Interaction volume radius: 5 \u00c5
Interaction volume height: 25 \u00c5
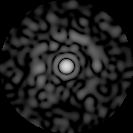
Disorder parameter: 0.7753